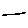
Label: line